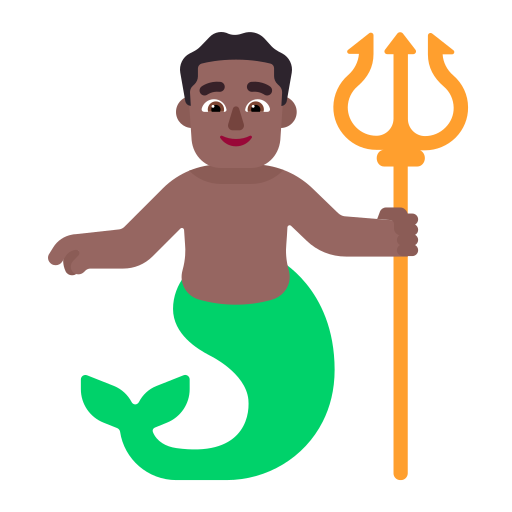
man merpeople flat  dark